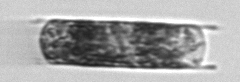
Label: Hemiaulus